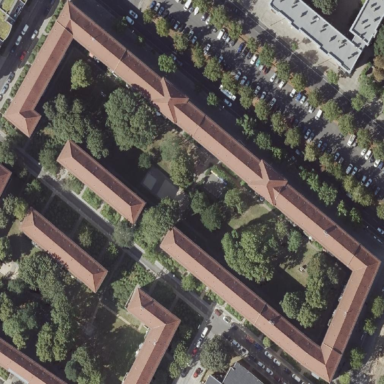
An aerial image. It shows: Residential apartments with hipped roof shape.